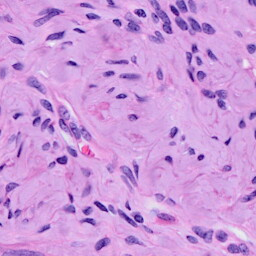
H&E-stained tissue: Cervix